Interaction volume radius: 10 \u00c5
Interaction volume height: 25 \u00c5
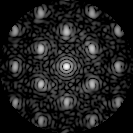
Disorder parameter: 0.3009